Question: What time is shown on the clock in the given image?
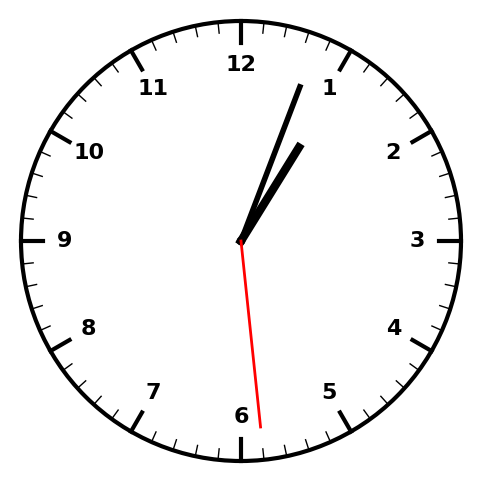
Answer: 01:03:29